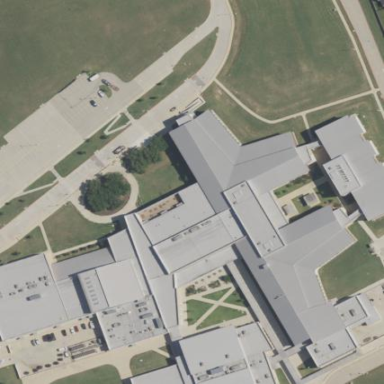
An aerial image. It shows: School building.